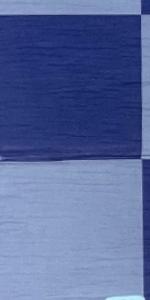
Label: Empty